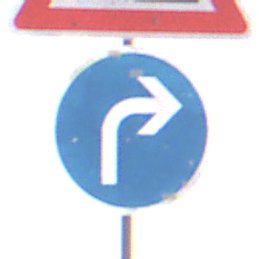
Verkehrszeichen: VorgeschriebeneFahrtrichtungRechts
Zusatzzeichen oben: Arbeitsstelle
Umgebung: Outdoor, Nature
Tageszeit: MorningAfternoon
Wetter: PartlyCloudy
Licht: Natural
Jahreszeit: NotSpecified
Kontrast: MediumContrast